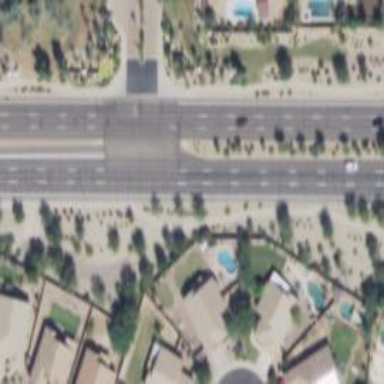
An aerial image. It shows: Primary road with asphalt surface.